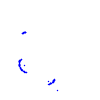
Particle: proton